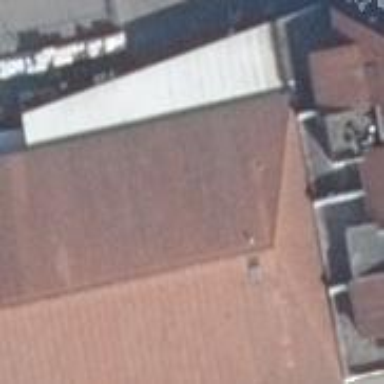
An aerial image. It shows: Building with flat roof.